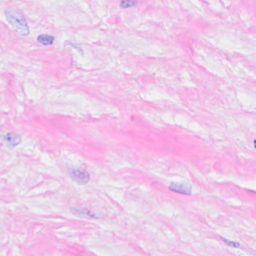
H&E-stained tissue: Breast